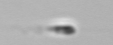
Label: flagellate_morphotype3